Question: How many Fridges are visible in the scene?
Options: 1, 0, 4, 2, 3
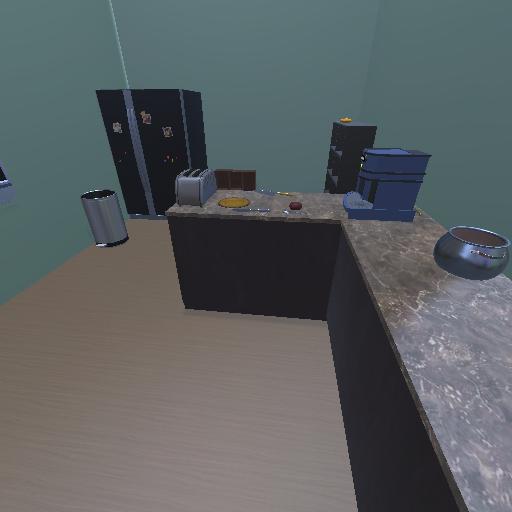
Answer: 1